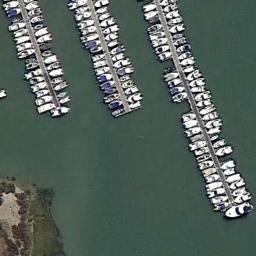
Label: harbor